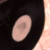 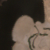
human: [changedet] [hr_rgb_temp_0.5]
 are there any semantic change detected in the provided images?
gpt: The island in the middle of the river was linked to the shore.